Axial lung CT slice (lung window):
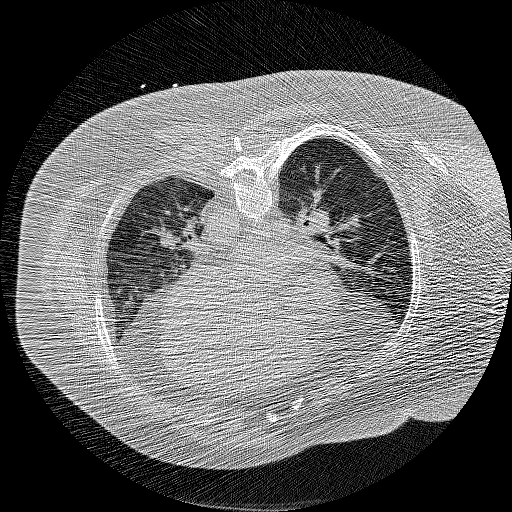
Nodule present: no